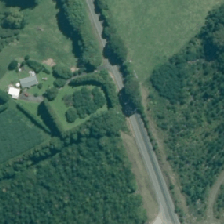
Land cover: low_producing_grassland